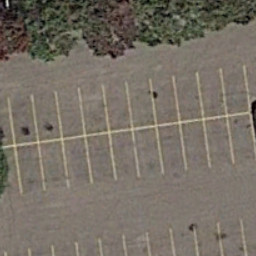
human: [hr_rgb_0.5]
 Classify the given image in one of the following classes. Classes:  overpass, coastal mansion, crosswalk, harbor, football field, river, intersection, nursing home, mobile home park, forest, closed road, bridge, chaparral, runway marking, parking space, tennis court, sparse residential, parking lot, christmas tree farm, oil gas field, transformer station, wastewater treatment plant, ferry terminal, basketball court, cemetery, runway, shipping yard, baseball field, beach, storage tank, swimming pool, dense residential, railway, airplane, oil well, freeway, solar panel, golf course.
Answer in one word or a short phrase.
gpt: parking space